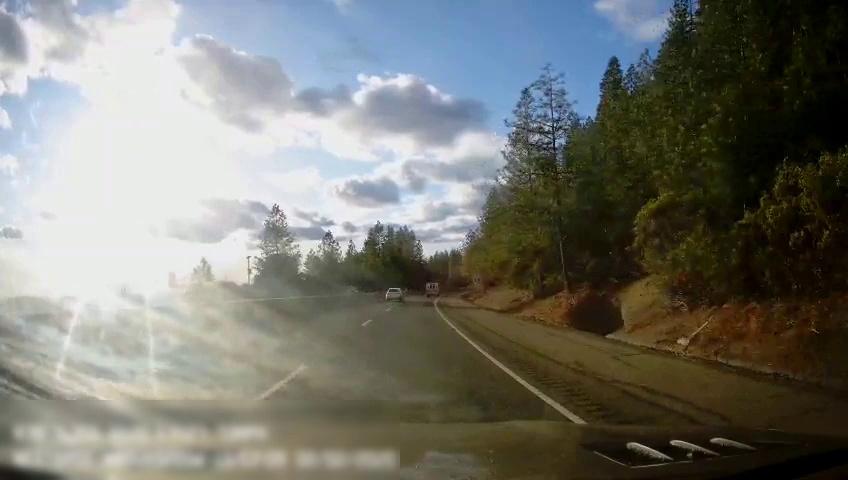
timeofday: Day
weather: Sunny
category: Drivable Space
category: Vehicles | Van
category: Vehicles | Car
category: Lanes | Current Lane
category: Lanes | Alternate Lane
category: Traffic | Signs